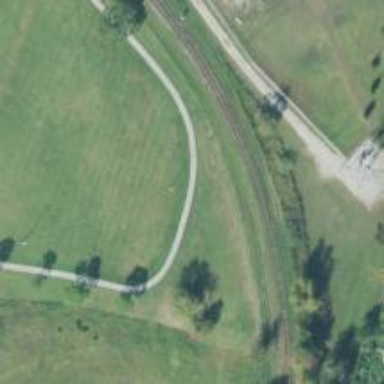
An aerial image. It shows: Abandoned railway.